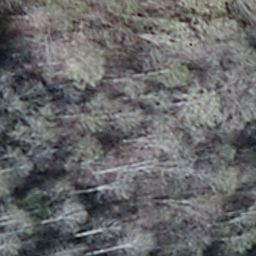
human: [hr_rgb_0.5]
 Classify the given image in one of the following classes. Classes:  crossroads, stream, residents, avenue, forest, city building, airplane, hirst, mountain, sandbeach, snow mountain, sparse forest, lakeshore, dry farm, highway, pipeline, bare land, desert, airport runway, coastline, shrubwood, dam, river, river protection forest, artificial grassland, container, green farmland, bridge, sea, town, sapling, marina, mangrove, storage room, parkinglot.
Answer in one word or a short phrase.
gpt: shrubwood